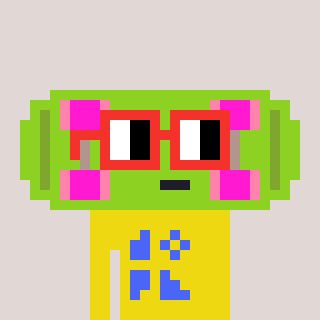
a pixel art character with square red glasses, a skateboard-shaped head and a yellow-colored body on a warm background